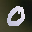
Label: 0